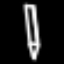
Label: pencil